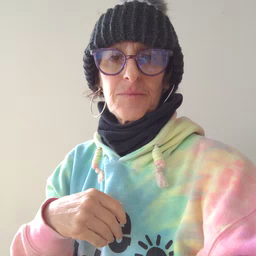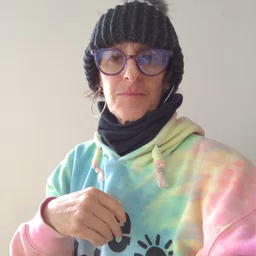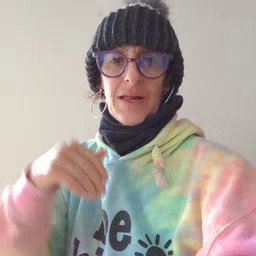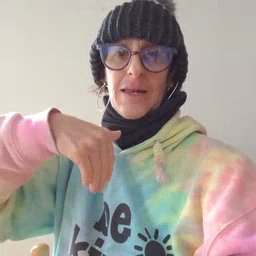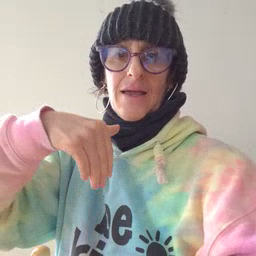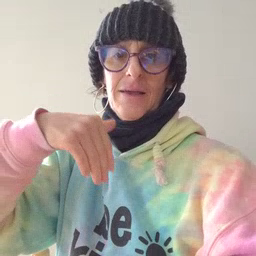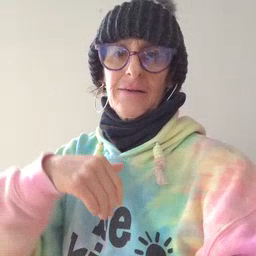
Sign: night